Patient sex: M
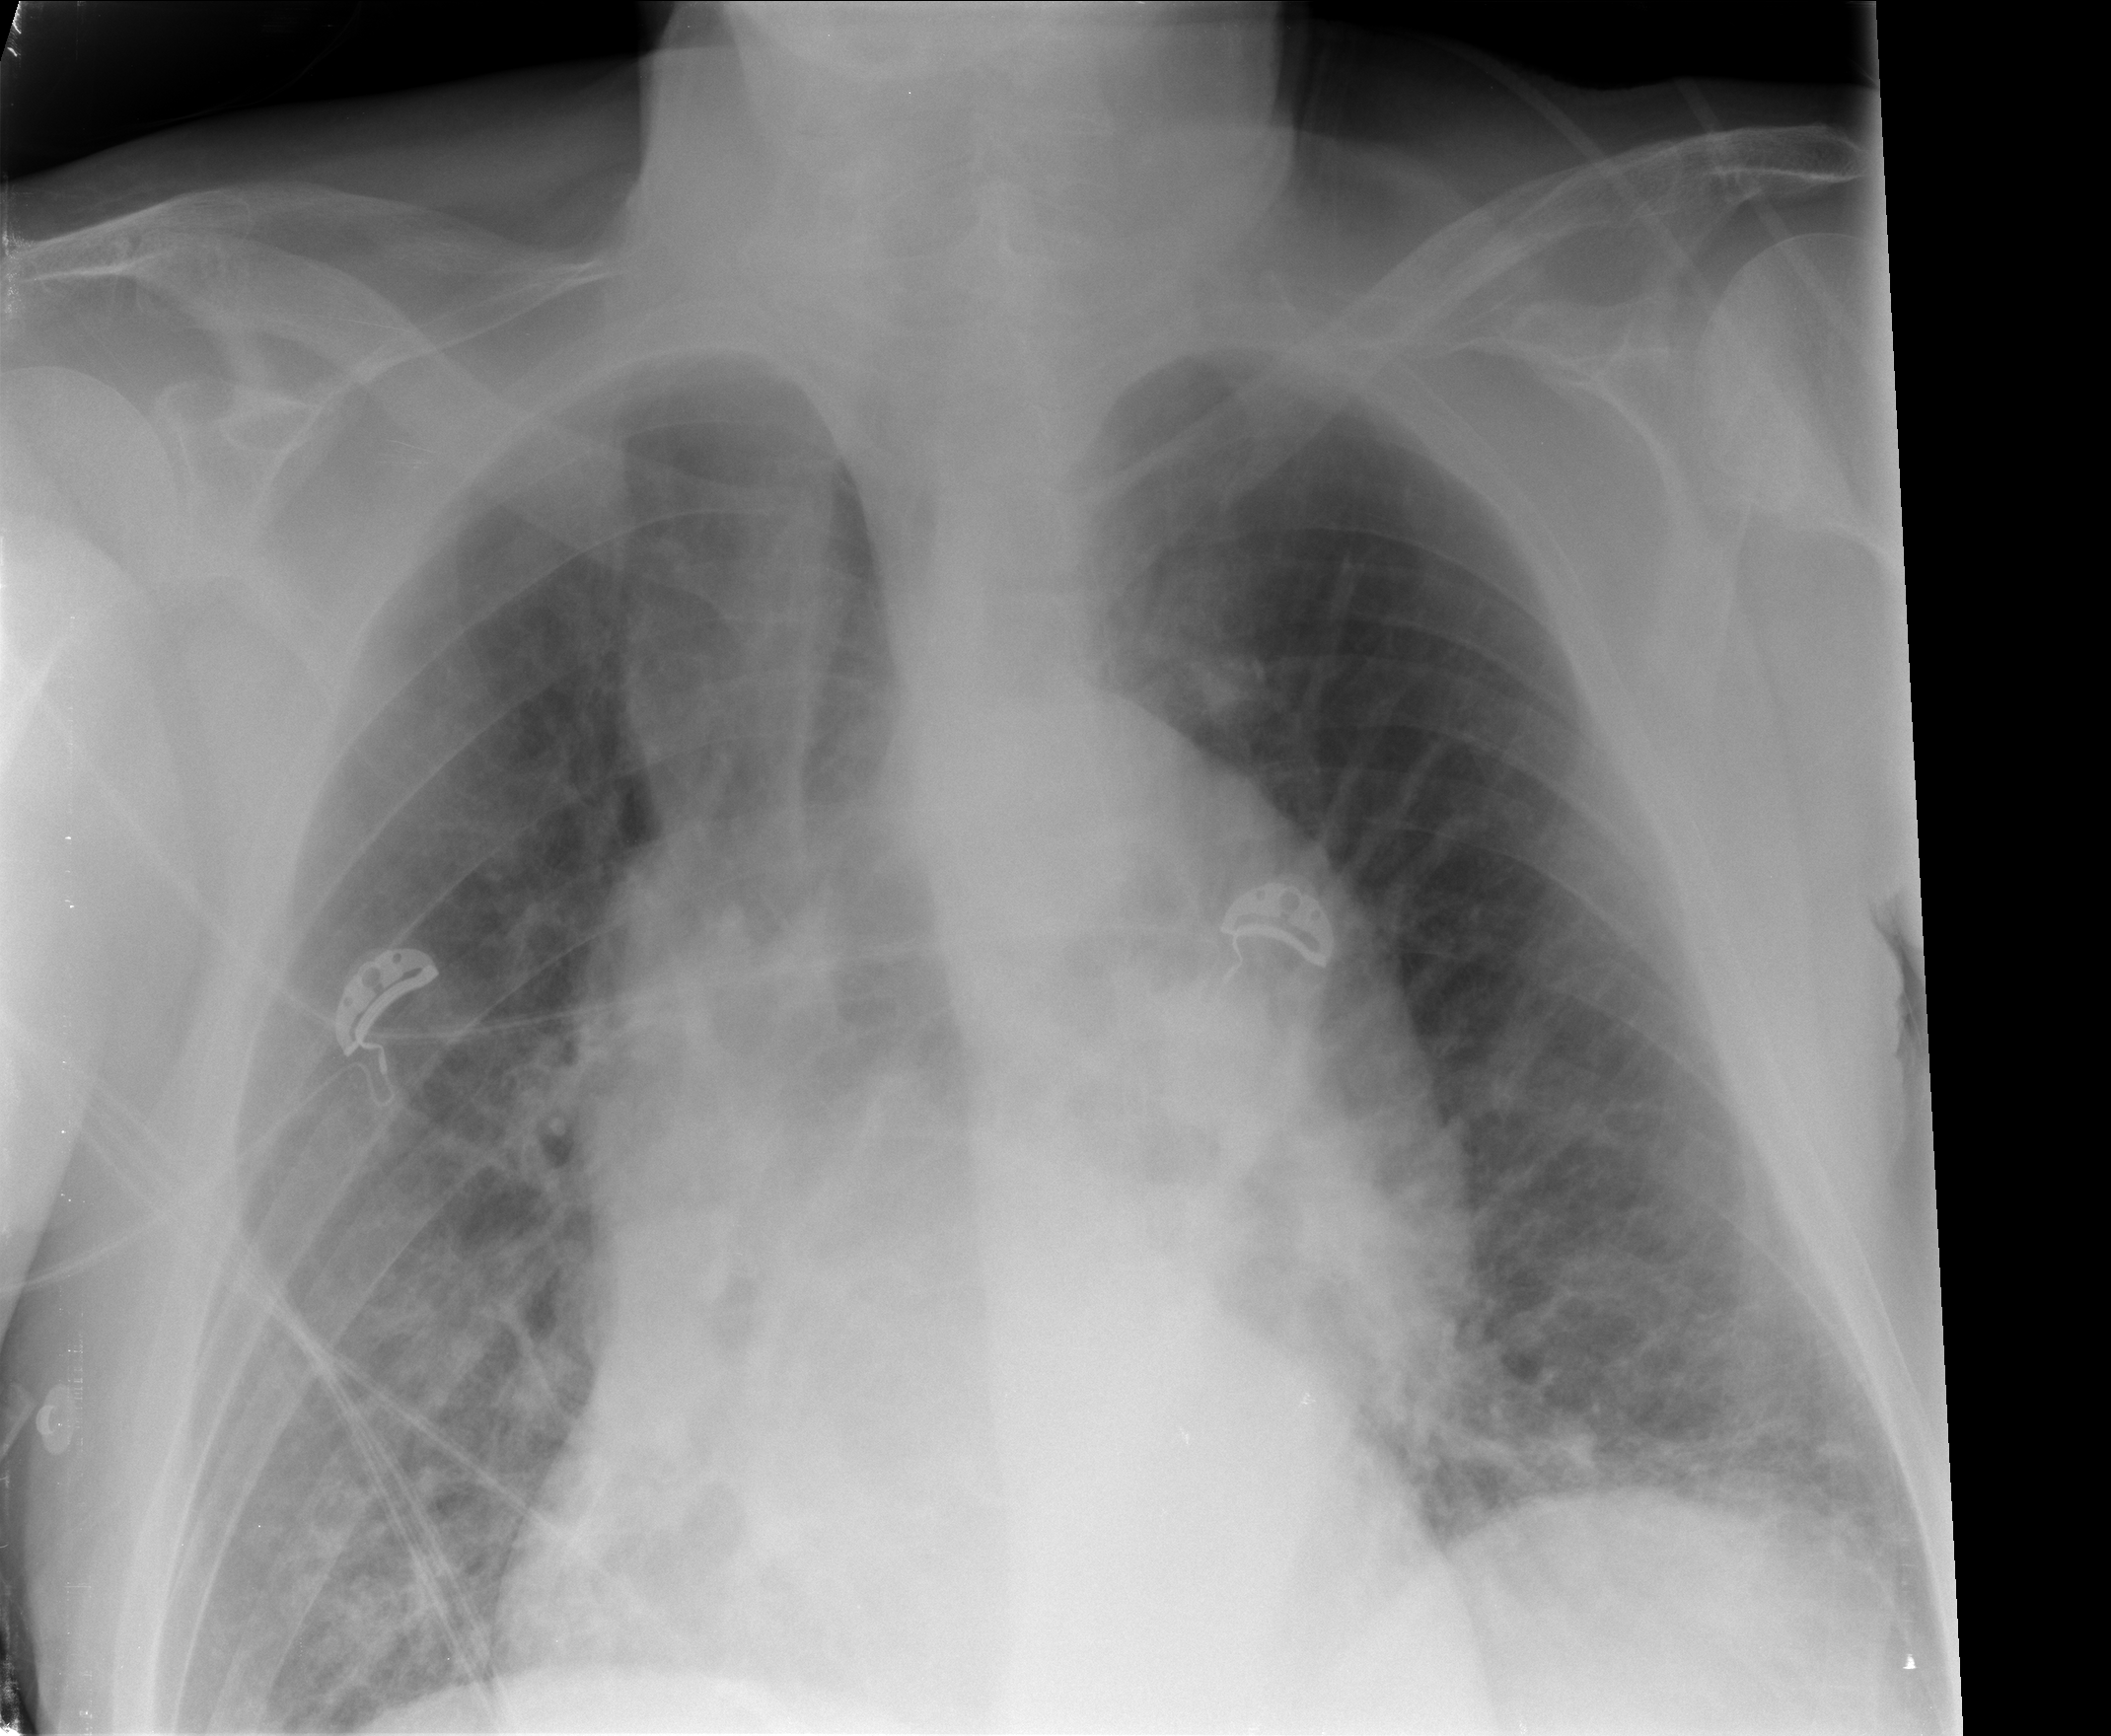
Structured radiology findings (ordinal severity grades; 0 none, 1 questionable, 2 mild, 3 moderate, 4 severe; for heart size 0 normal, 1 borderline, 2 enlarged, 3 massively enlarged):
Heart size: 0
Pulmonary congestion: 2
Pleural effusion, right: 0
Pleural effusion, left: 0
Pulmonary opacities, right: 0
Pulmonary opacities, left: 0
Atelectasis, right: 0
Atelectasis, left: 0